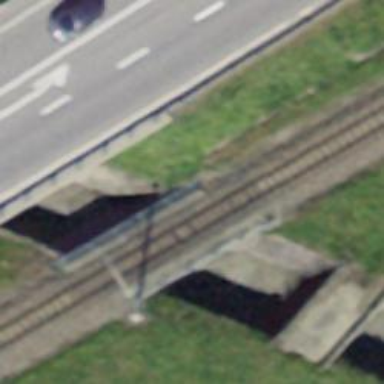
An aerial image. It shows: Narrow gauge railway bridge with electrified contact lines.